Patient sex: F
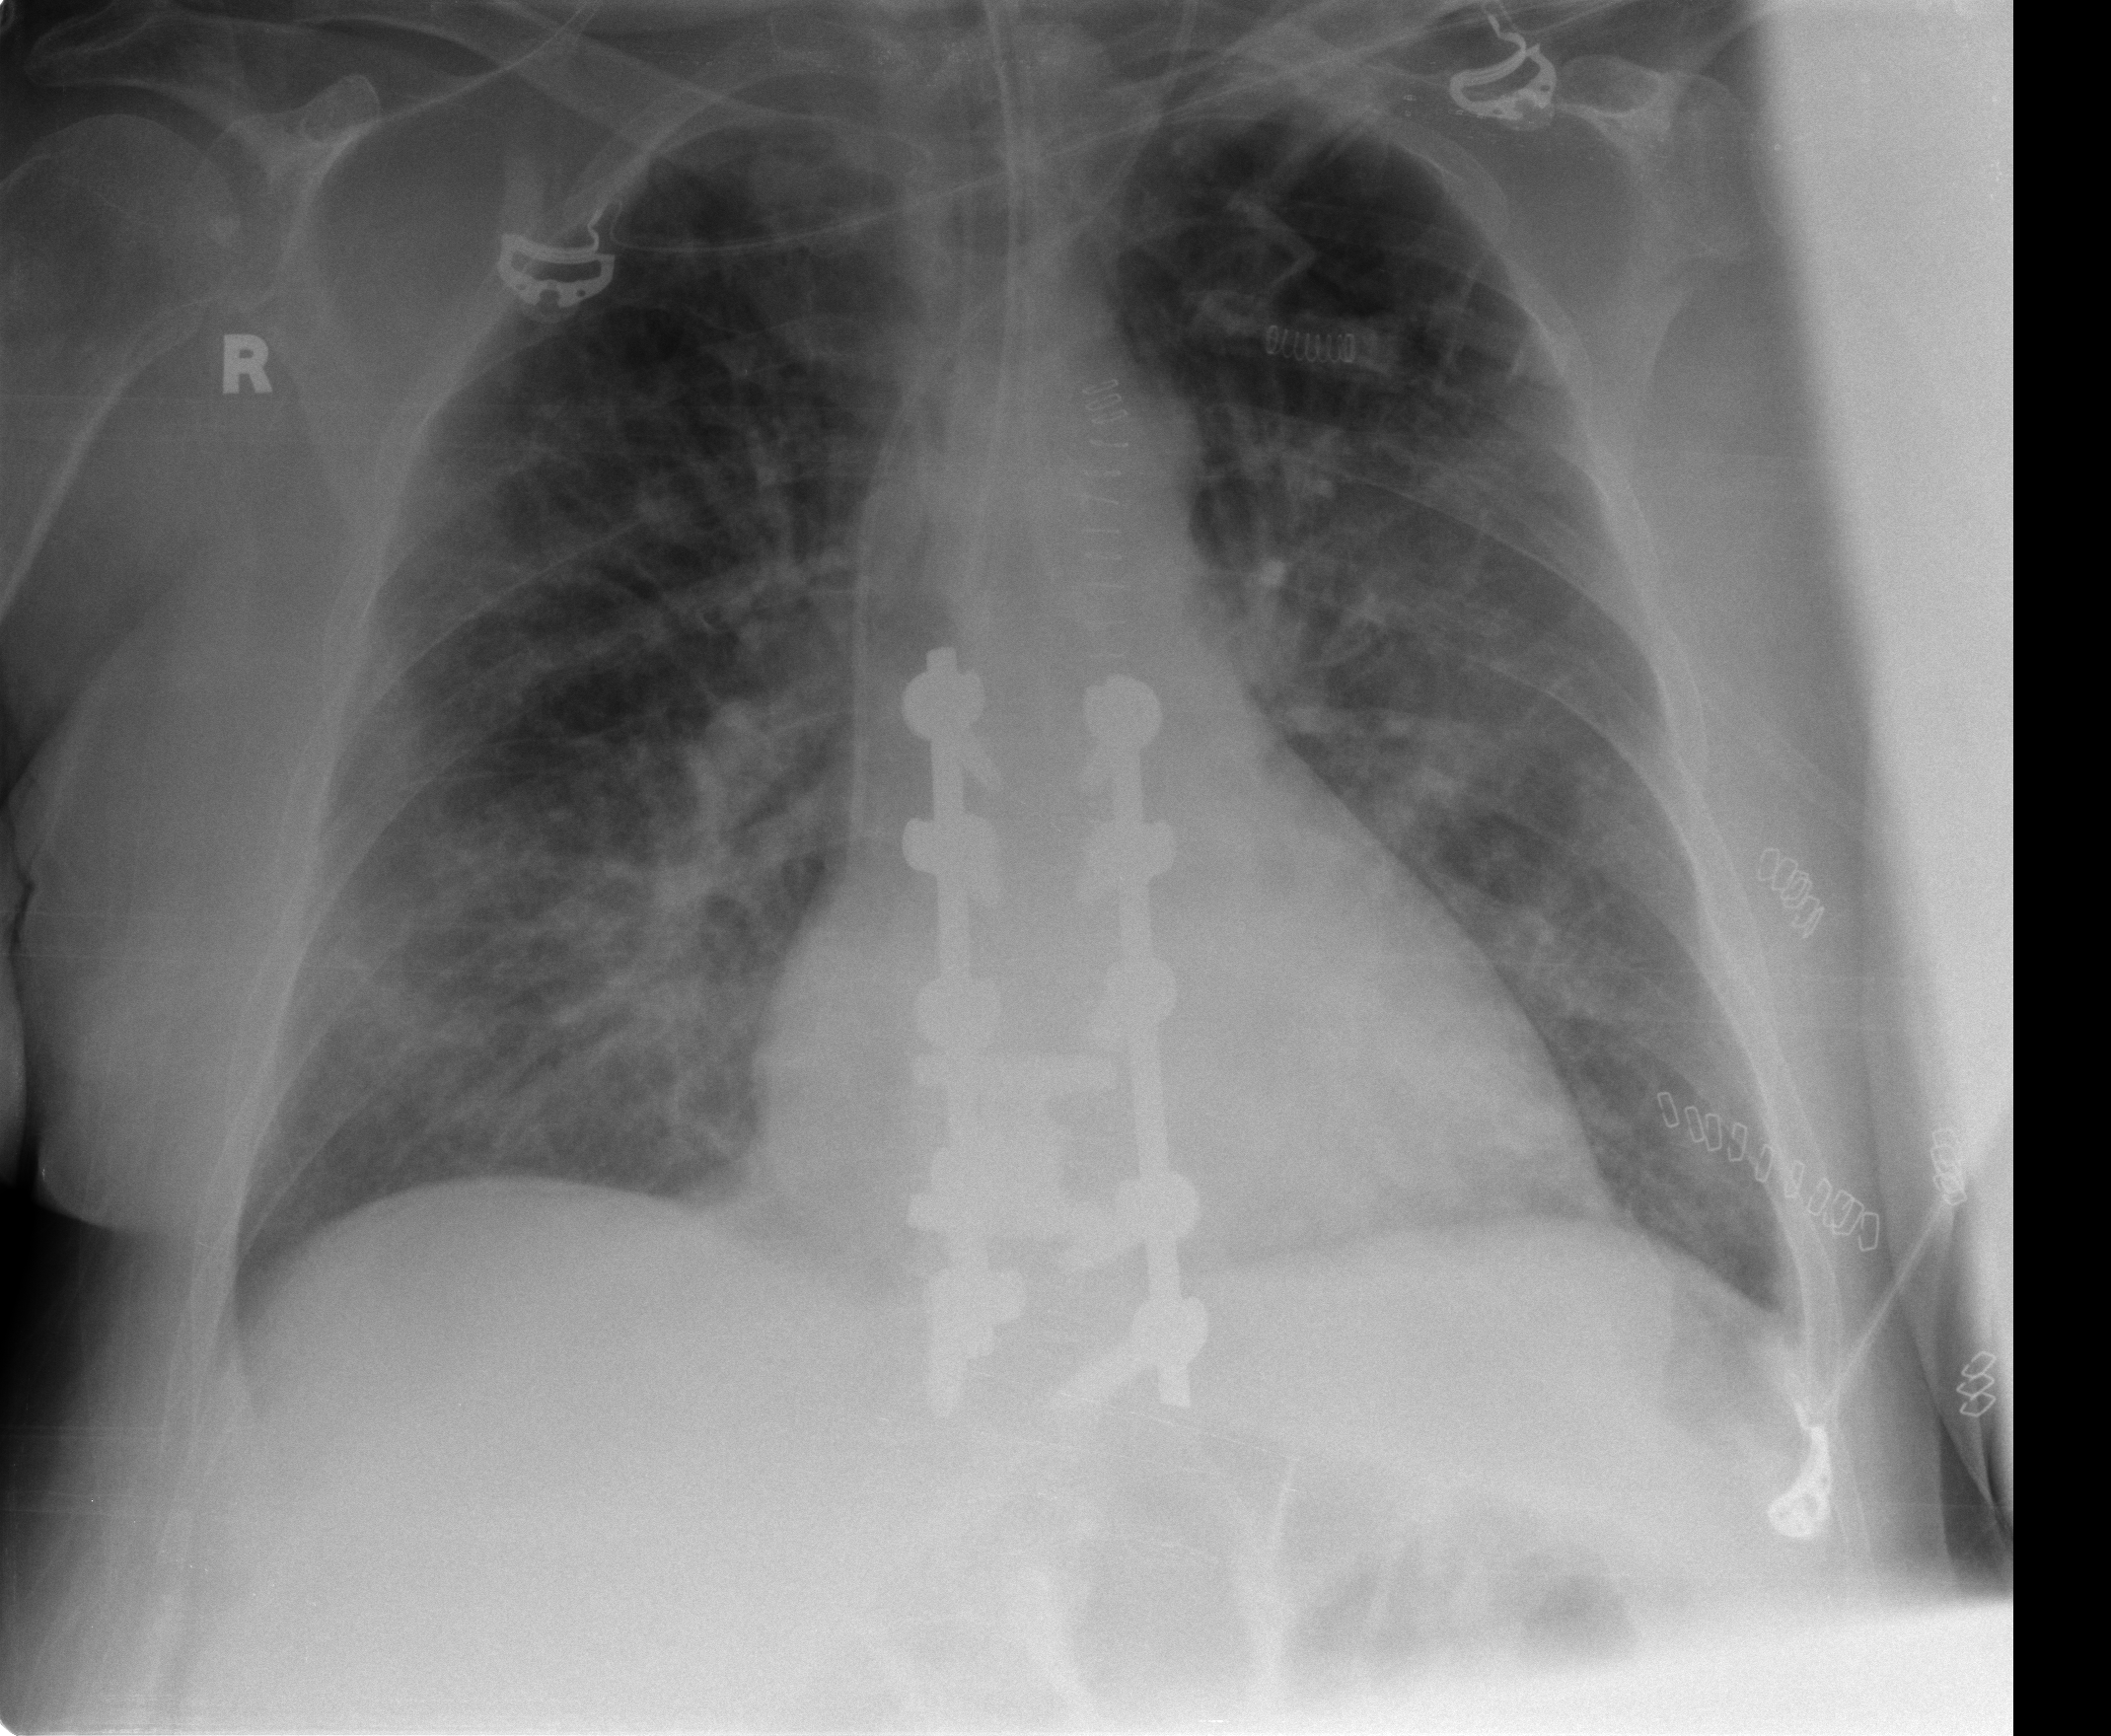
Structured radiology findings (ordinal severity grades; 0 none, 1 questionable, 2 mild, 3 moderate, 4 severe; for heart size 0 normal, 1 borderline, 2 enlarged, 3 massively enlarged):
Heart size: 0
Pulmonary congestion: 0
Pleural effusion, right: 0
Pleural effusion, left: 0
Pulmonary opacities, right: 2
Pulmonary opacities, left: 2
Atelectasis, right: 2
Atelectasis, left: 2